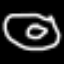
Label: donut